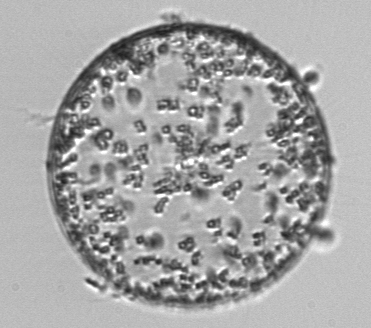
Label: Coscinodiscus